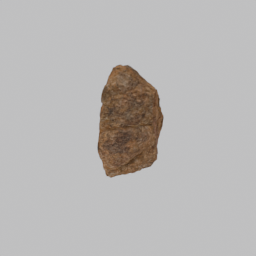
Label: nature